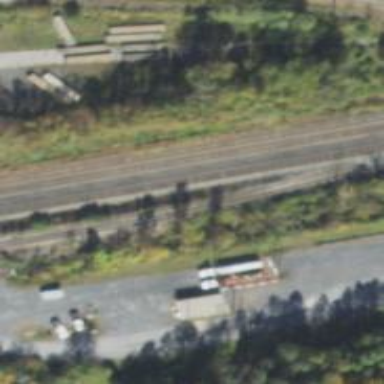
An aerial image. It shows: Railway siding for service.